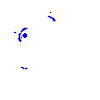
Particle: proton